Platform: macOS
Application: Arc Browser
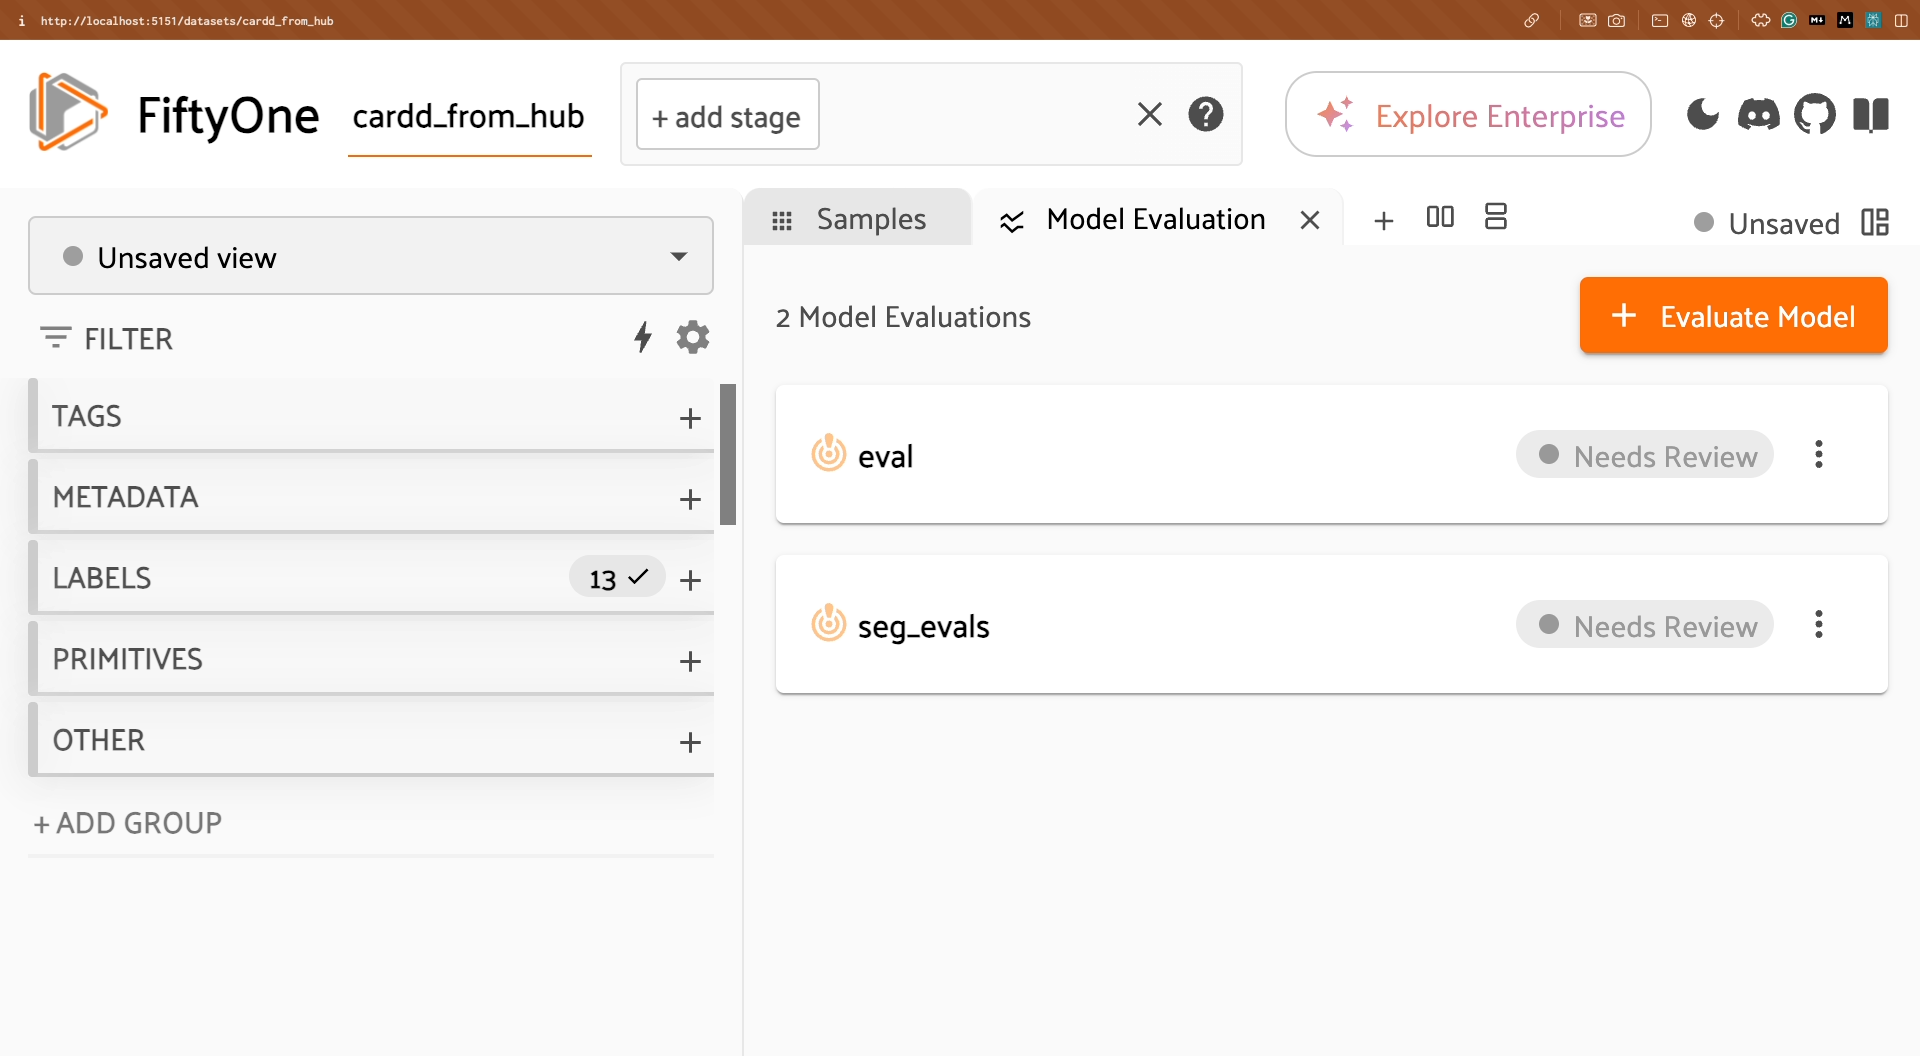
task_description: Open Model Evaluation panel next to samples panel
action_type: click
element_info: Icon
steps_since_start: 1